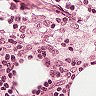
Metastatic tissue present: no